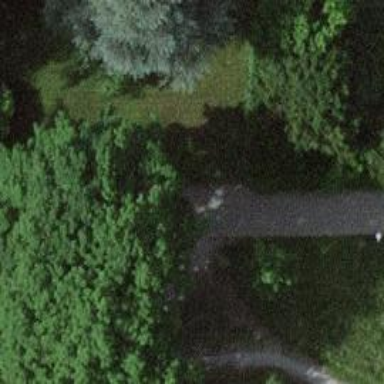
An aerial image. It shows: Unpaved footway.